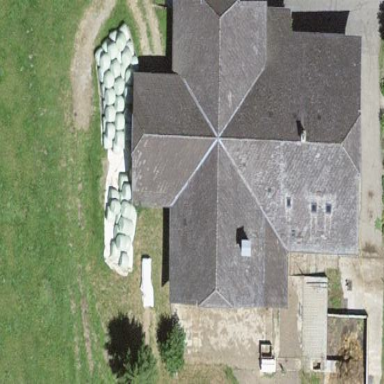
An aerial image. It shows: Farm building.